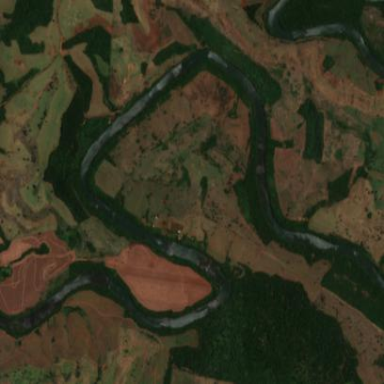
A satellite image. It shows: Riverbank of Rio Cantu with flowing water.